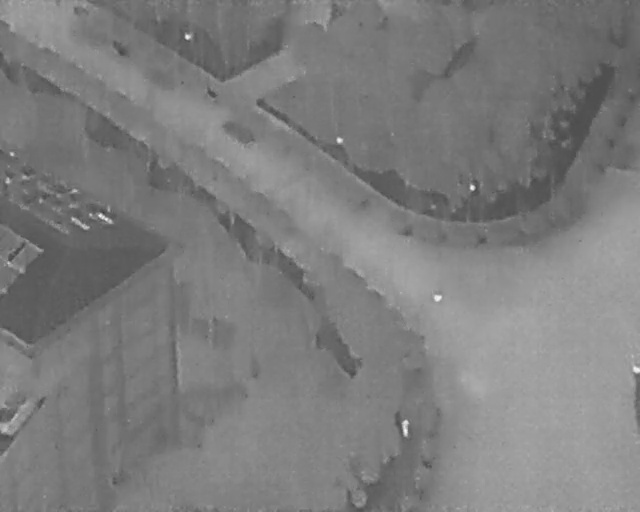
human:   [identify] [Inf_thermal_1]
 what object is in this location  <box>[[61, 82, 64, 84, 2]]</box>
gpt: <ref>1 small person at the bottom</ref>